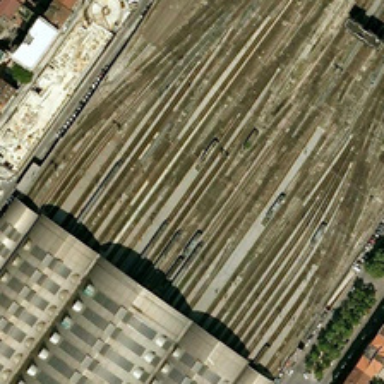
Some buildings are near a large railway station .